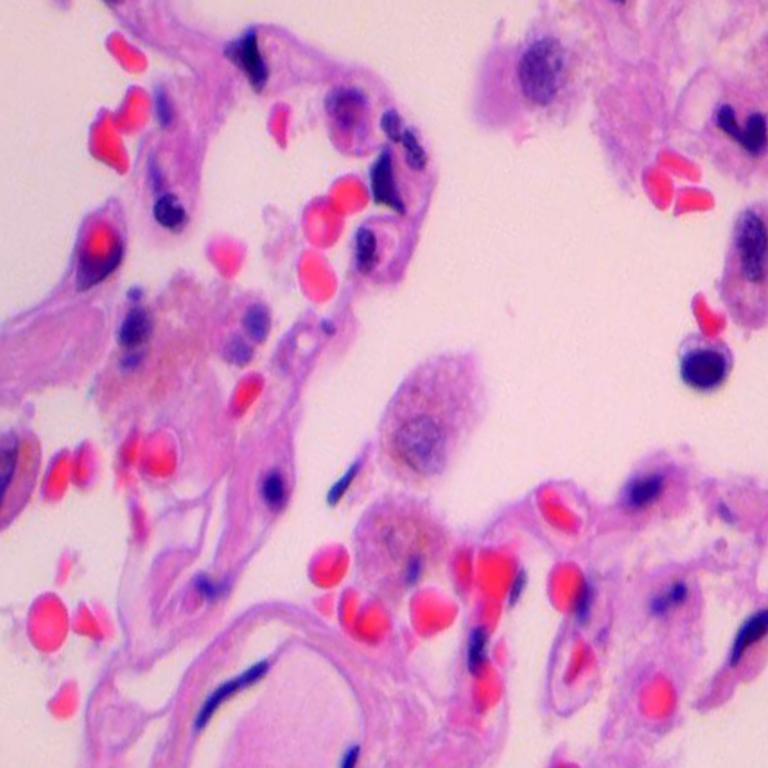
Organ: lung
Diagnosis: benign